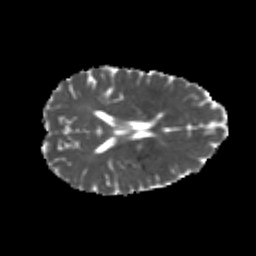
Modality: MD
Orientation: axial
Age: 22
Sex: female
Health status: healthy
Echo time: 0.074 s